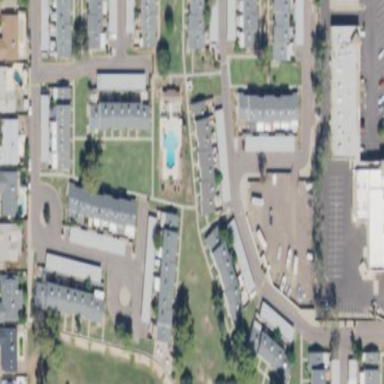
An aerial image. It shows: Residential area with apartments.